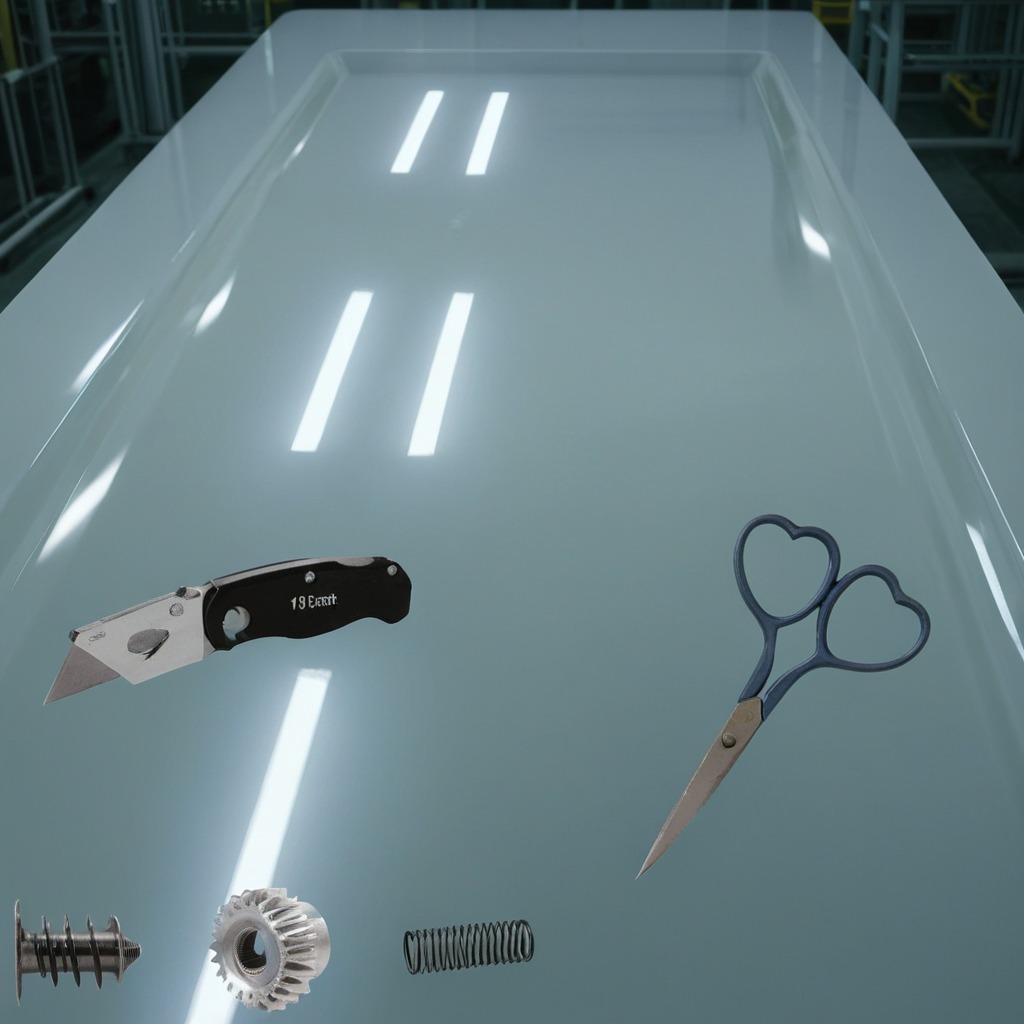
A steel gear with teeth, a utility knife, a metal machine screw, a coiled metal spring, and a pair of scissors are lying on the high-gloss table.